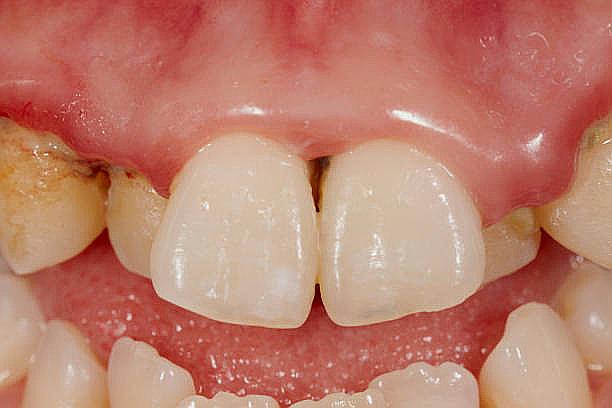
Condition: Gingivitis